Field crop: maize
Growth stage: 2
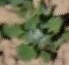
Species: chenopodium